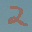
Label: 2